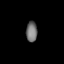
Tissue: prostate
Cell type: Fibroblasts
Senescence score: 0.7019
Nuclear area (px): 222
Mean DAPI intensity: 113.198